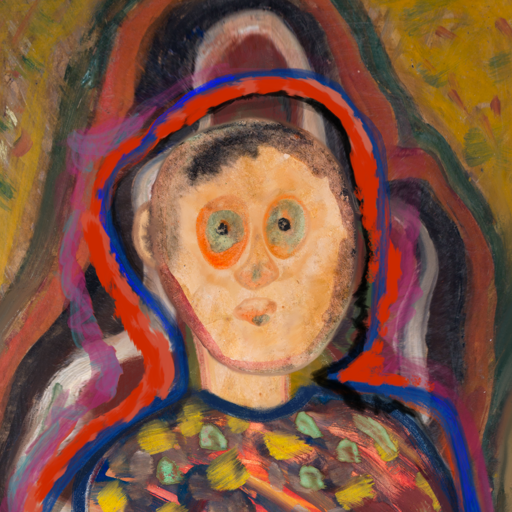
Background: AfterRaid, Head And Neck Front: Childish, Face Front: Childish, Bust: Mother_And_Son_Mother, Hair Front: Experience, Head Accessory: Blank, Second Necklace: Blank, Necklace: Blank, Baby: Blank